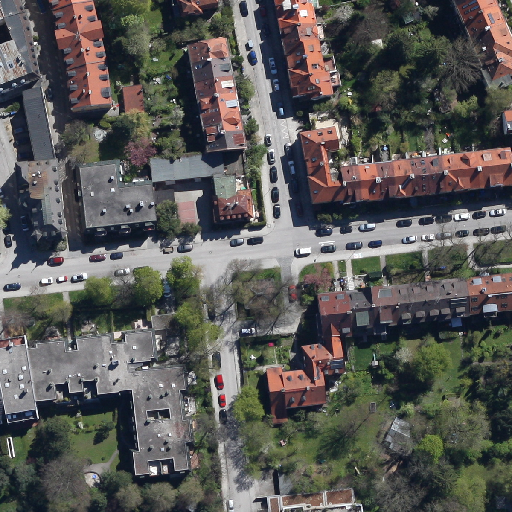
Referring expression: sidewalk